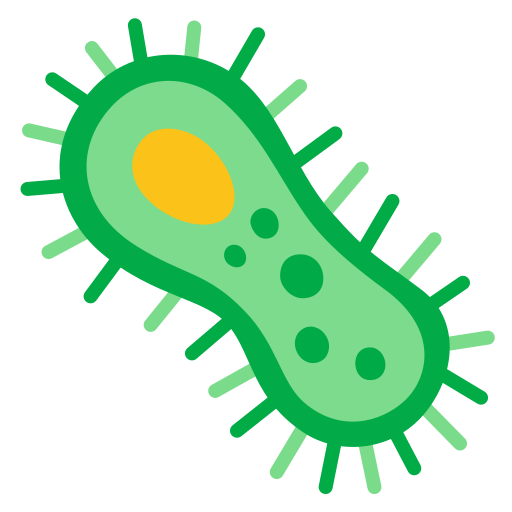
Emoji: 🦠